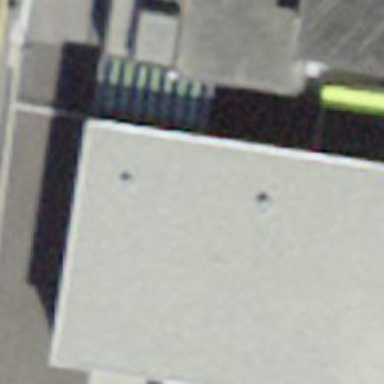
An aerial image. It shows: Kindergarten.